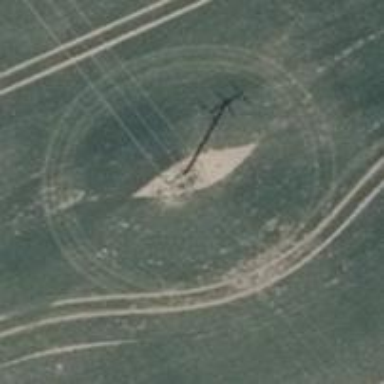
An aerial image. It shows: Power pole.